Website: home-depot
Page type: payment
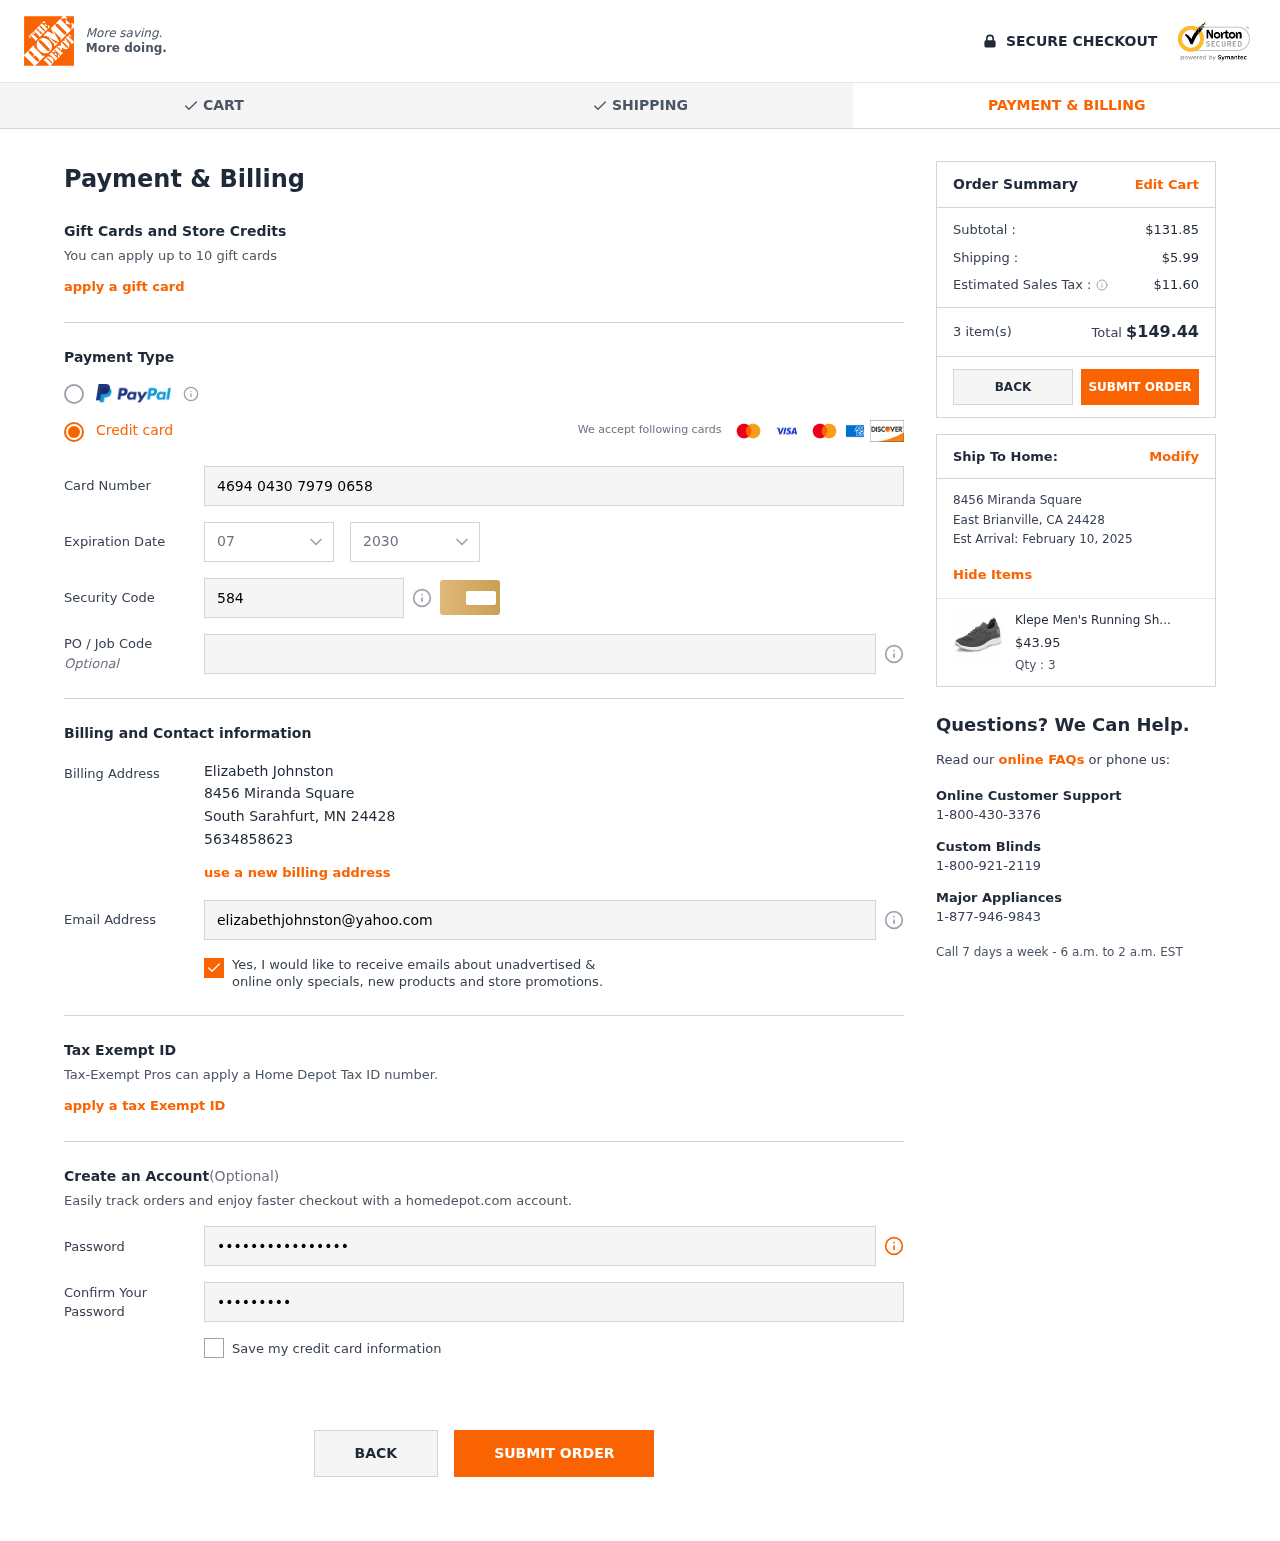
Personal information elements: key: PII_CARD_CVV
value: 584
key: PII_CARD_EXPIRY_MONTH
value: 07
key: PII_CARD_EXPIRY_YEAR
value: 30
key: PII_CARD_NUMBER
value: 4694 0430 7979 0658
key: PII_CITY
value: South Sarahfurt
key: PII_CITY2
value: East Brianville
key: PII_EMAIL
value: elizabethjohnston@yahoo.com
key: PII_FULLNAME
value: Elizabeth Johnston
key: PII_PHONE
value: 5634858623
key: PII_POSTCODE
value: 24428
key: PII_POSTCODE2
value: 24428
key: PII_STATE_ABBR
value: MN
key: PII_STATE_ABBR2
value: CA
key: PII_STREET
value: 8456 Miranda Square
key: PII_STREET2
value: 8456 Miranda Square
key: PII_POSTCODE_FULL
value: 24428
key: PII_POSTCODE_NUMERIC
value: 24428
Product elements: key: PRODUCT1_NAME
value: Klepe Men's Running Shoes
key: PRODUCT1_PRICE
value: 43.95
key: PRODUCT1_QUANTITY
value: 3
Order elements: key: ORDER_SUBTOTAL
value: $131.85
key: ORDER_SHIPPING_COST
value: $5.99
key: ORDER_TAX
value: $11.60
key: ORDER_NUM_ITEMS
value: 3 item(s)
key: ORDER_TOTAL
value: $149.44
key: ORDER_DELIVERY_DATE
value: February 10, 2025